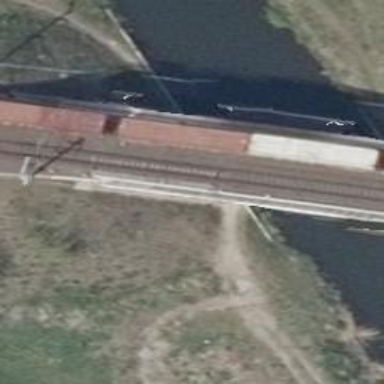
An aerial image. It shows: Railway bridge with electrified contact lines.